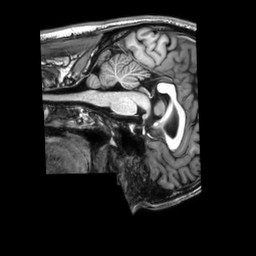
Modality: T1w
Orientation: sagittal
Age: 28
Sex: male
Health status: healthy
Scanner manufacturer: philips
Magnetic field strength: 3 T
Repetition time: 0.009 s
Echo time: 0.003996 s